Interaction volume radius: 10 \u00c5
Interaction volume height: 40 \u00c5
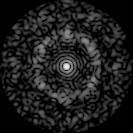
Disorder parameter: 0.7381